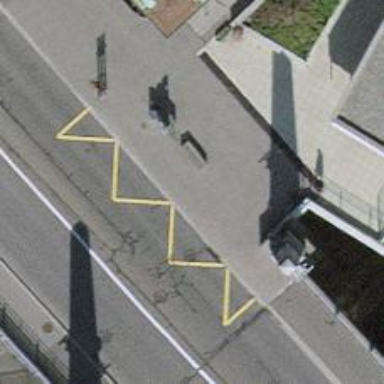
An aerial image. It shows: Bus stop with platform for public transport.